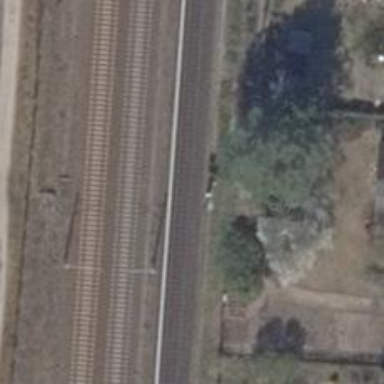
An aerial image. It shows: Railway signal.